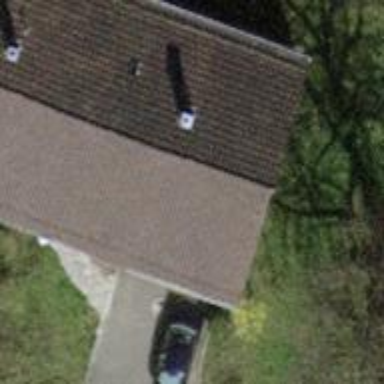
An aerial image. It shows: Building with pitched roof.